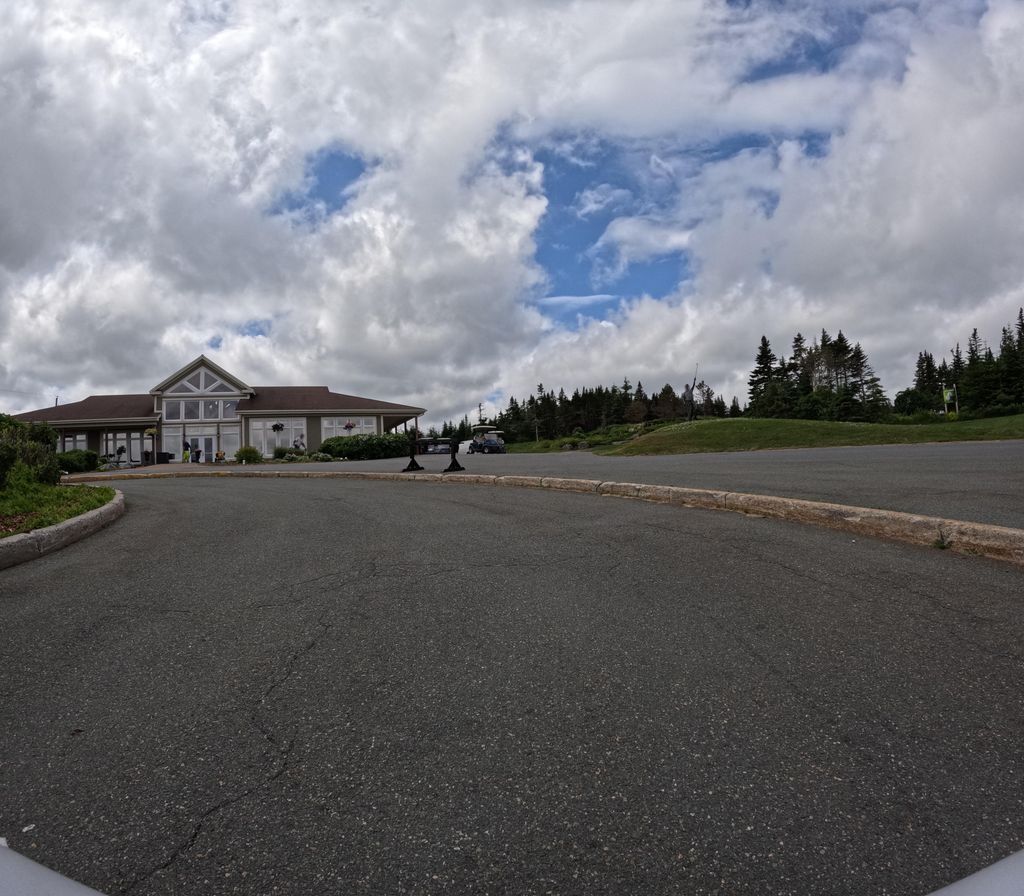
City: st_johns